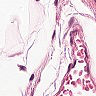
Metastatic tissue present: no